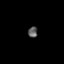
Tissue: skin
Cell type: Fibroblasts
Senescence score: 0.7264
Nuclear area (px): 100
Mean DAPI intensity: 93.14